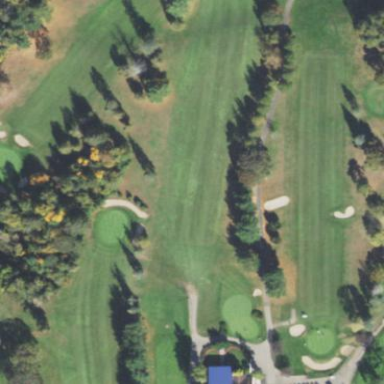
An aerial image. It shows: Grassy golf fairway.